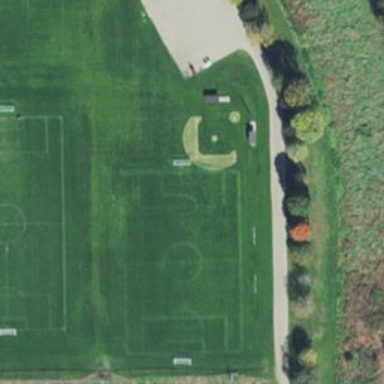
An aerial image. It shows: Lacrosse pitch for leisure land activities.